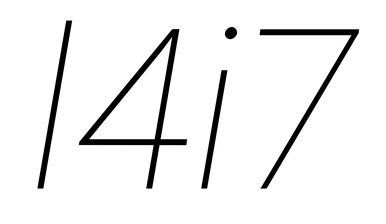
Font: Roboto-Italic_Thin_Italic